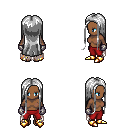
a pixel art fantasy rpg character, female body template, human, dark skin, gray tattered cape, red pants, white extra-long hairstyle, metal gloves, gold boots, four views (front, back, left, right), 2x2 character sprite sheet, small pixel art, hard edges, no anti-aliasing